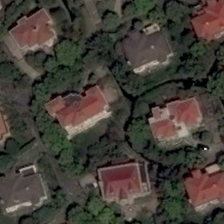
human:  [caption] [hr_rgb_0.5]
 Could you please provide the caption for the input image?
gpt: some buildings and green trees are in a medium residential area .

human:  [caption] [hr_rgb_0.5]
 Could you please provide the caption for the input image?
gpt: the area owns several villas and is ornamented with dense woods .

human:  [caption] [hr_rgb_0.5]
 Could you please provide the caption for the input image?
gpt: some buildings and green trees are in a medium residential area .

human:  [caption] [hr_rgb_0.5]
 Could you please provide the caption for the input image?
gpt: the area owns several villas and is ornamented with dense woods .

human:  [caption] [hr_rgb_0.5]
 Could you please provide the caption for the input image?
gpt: some buildings and green trees are in a medium residential area .